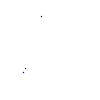
Particle: proton